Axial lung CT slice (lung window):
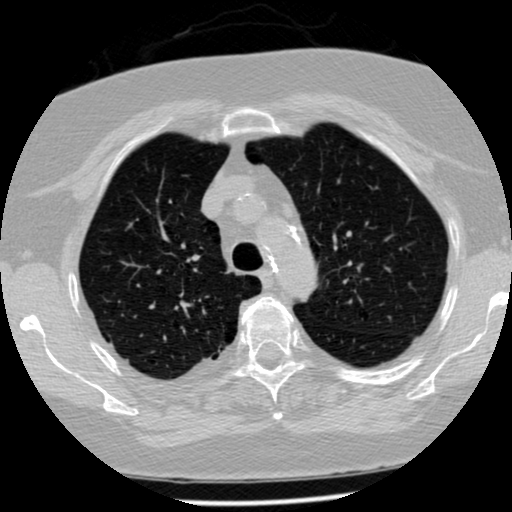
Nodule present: no